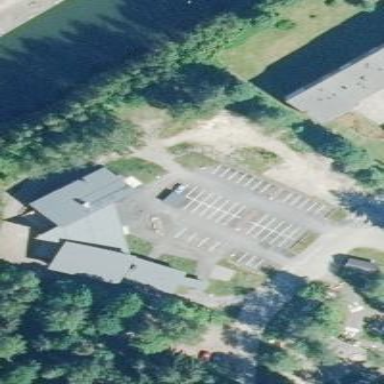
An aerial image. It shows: Asphalt parking surface.